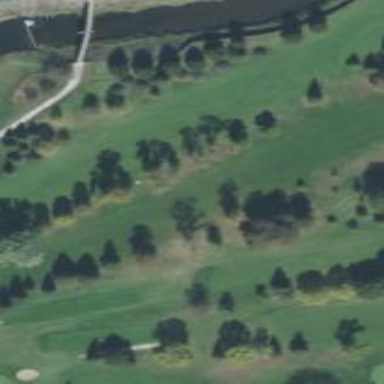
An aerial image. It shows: Grassy area designated as golf fairway.